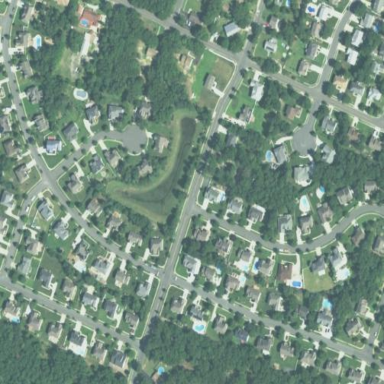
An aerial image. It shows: Single-family residential area.